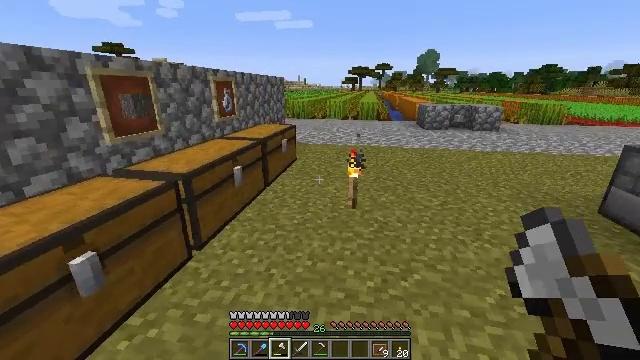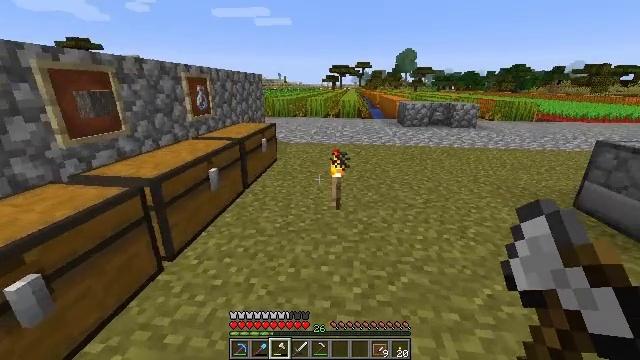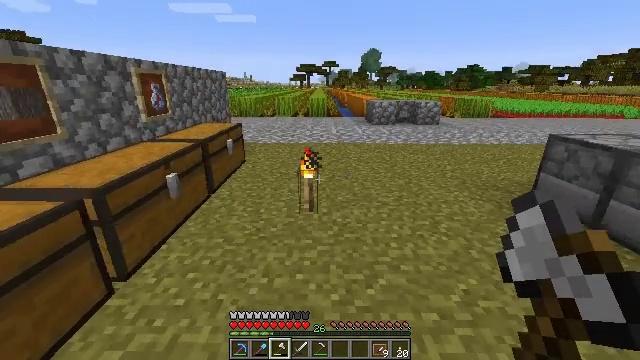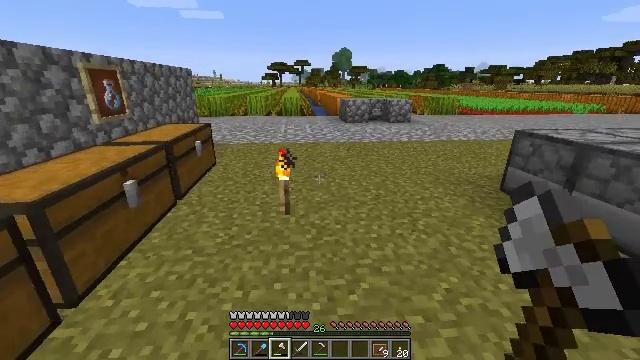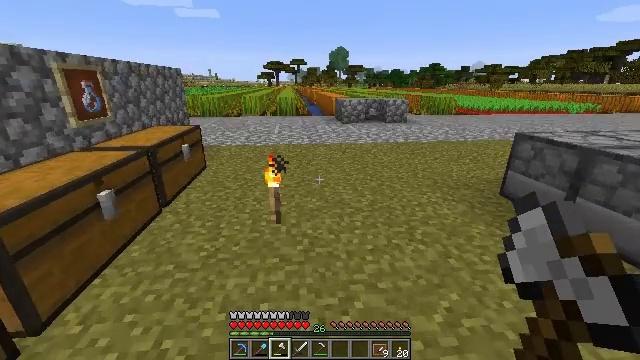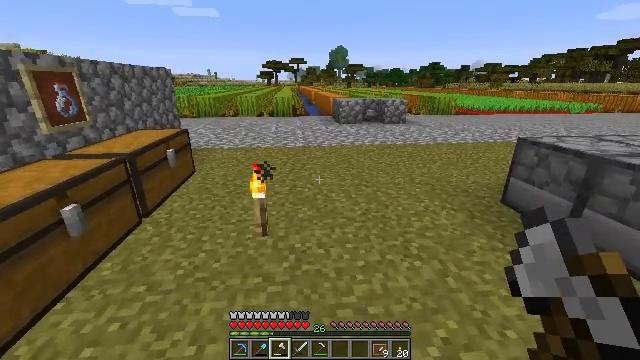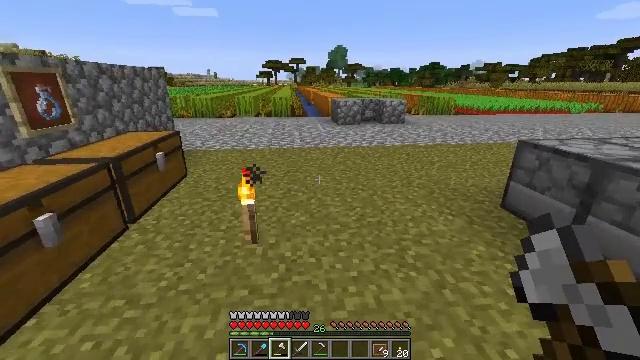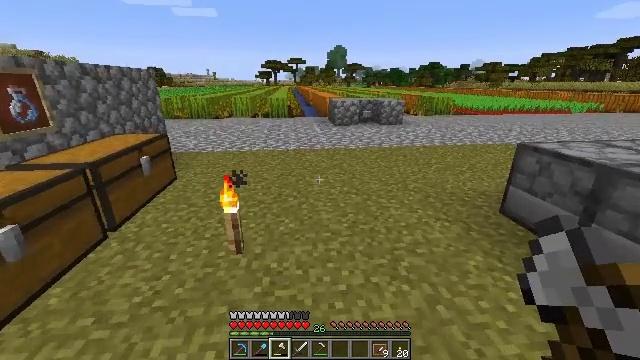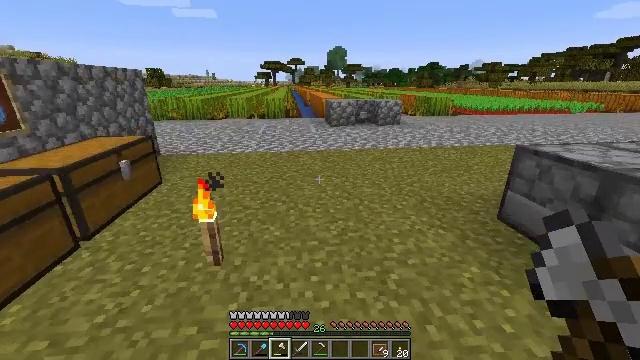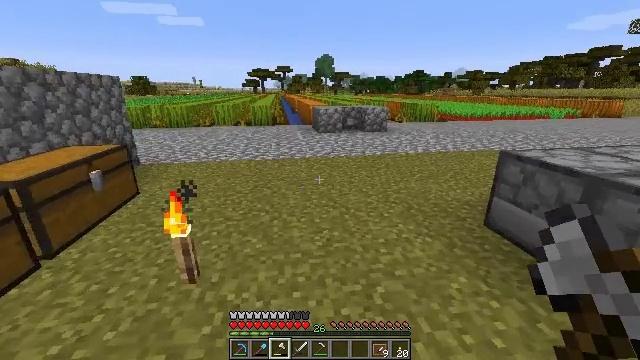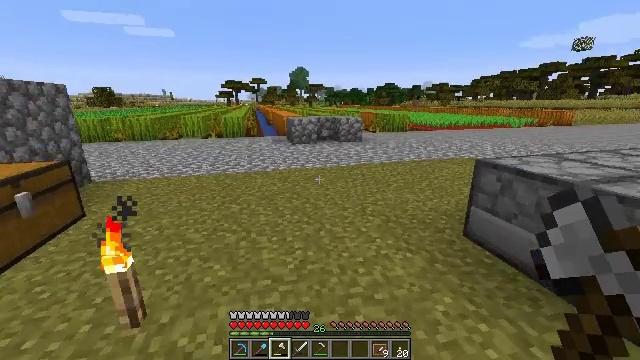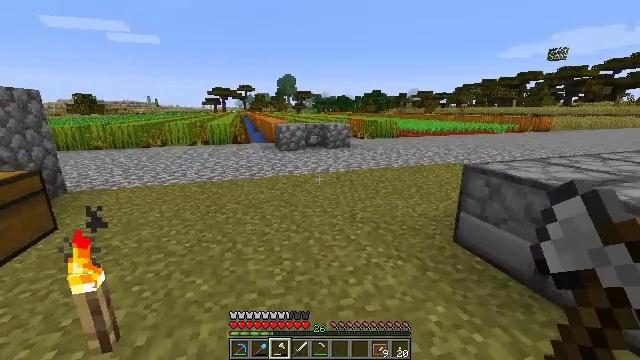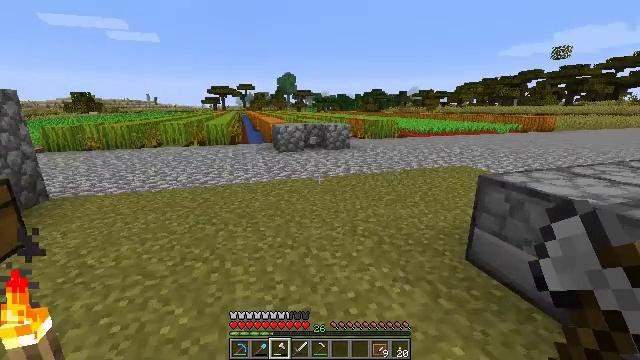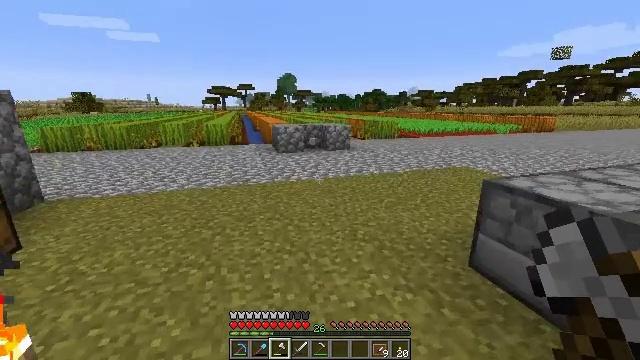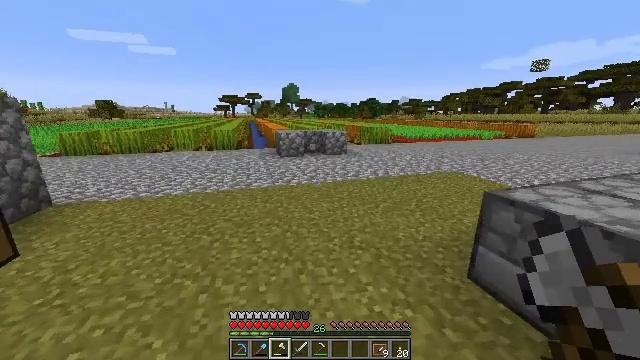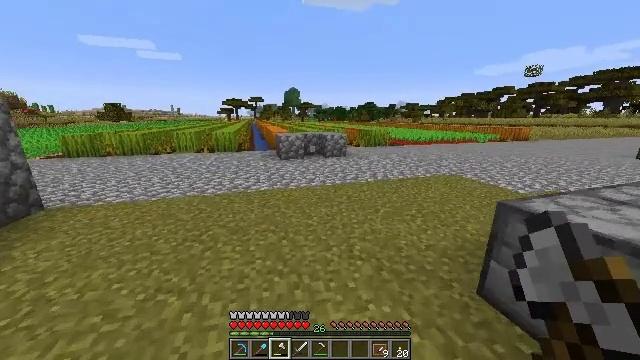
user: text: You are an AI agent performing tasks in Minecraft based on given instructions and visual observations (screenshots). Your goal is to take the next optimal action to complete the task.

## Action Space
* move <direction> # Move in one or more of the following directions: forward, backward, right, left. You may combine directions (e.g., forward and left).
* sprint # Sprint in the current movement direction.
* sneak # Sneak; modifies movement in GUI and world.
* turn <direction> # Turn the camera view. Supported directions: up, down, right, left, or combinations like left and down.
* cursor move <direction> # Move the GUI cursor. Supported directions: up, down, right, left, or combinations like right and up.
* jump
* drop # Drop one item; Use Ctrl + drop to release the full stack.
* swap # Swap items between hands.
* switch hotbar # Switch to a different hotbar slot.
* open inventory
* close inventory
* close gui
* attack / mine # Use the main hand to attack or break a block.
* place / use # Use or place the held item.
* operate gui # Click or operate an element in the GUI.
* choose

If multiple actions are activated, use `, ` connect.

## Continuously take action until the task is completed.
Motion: motion action
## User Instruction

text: Remove a grass block from the inventory.
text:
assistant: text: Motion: move forward, turn right
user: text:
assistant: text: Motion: move forward, turn right
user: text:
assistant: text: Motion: move forward and move right, turn right
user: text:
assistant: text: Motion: move forward and move right
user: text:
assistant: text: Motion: move forward and move right
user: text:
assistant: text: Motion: move forward and move right
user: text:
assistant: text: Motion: move forward and move right
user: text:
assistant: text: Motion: move forward and move right
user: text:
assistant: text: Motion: move forward, turn right and up
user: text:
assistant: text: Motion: move forward, turn right and up
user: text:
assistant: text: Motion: move forward, turn right and up
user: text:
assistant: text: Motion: move forward, sprint
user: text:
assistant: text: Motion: move forward, sprint
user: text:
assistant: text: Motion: move forward, sprint
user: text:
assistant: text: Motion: move forward, sprint
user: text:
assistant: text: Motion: move forward, sprint
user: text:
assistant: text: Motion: move forward, sprint
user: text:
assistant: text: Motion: move forward, sprint
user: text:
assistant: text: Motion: move forward, sprint
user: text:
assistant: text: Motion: move forward, sprint
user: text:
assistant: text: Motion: move forward, sprint
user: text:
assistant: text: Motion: move forward, sprint
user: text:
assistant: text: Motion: move forward, sprint
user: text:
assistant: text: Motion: move forward, sprint
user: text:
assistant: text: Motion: move forward, sprint
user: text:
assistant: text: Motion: move forward, sprint
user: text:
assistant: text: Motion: move forward, sprint
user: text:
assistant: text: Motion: move forward, sprint
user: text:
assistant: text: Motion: move forward, sprint
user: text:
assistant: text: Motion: move forward, sprint